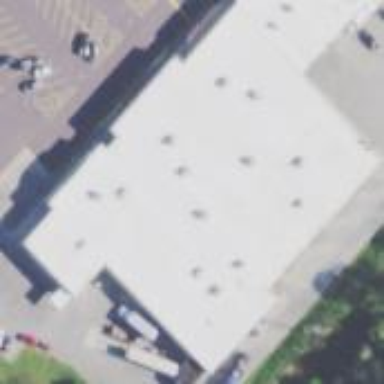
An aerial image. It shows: Retail building.